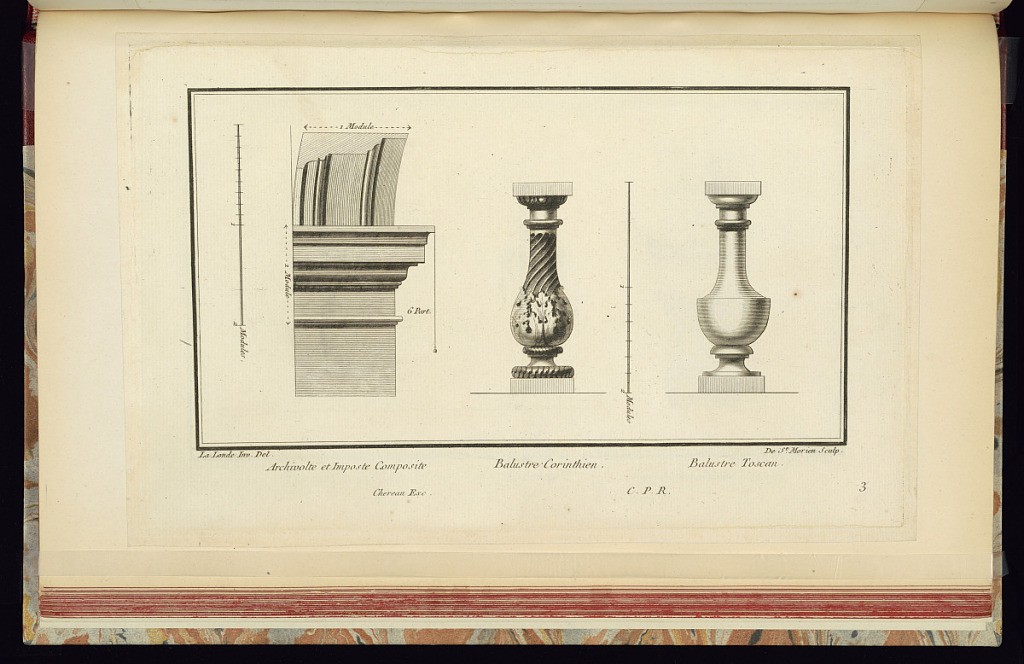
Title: Archivolte et Imposte Composite. Balustre Corinthien. Balustre Toscan.
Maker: Richard de Lalonde, French, active 1780–96
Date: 1775-1788
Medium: Etching on off-white laid paper
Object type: Print
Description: From left to right, an archivolt and impost designed in the Composite order, with a scale bar of "2 Modules."; a baluster in the Corinthian order, with spiral fluting and acanthus leave; a baluster in the Tuscan order, with a smooth surface. The plate is signed and numbered.